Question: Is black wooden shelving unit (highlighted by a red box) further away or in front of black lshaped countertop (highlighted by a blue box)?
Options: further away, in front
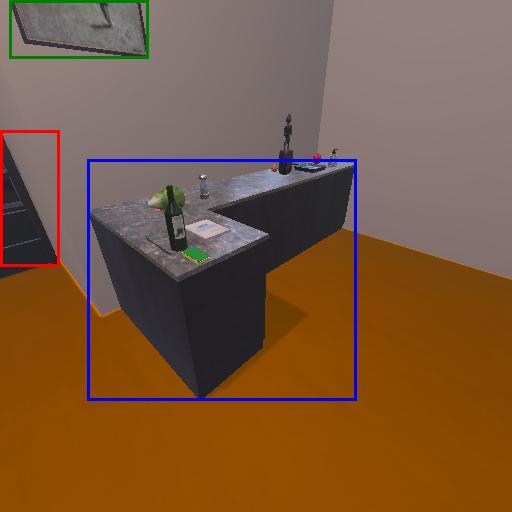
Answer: further away